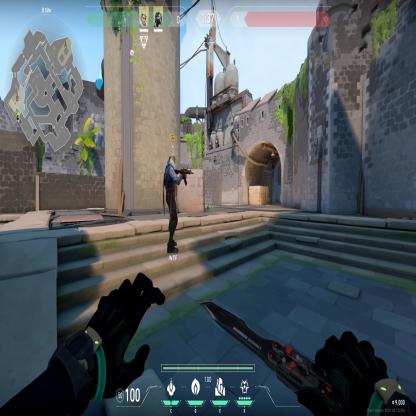
Label: teammate